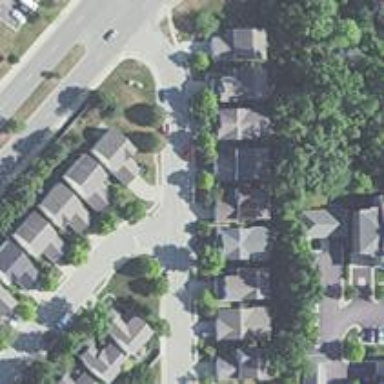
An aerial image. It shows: Residential road with separate asphalt sidewalk.